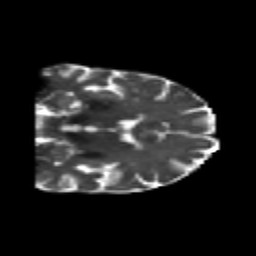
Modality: T2w
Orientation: coronal
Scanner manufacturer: siemens
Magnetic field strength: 3 T
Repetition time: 6.8 s
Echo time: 0.093 s